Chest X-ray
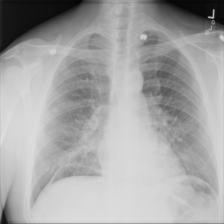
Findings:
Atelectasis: negative
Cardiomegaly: negative
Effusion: negative
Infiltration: positive
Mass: negative
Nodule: negative
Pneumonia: positive
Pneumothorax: negative
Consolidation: negative
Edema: negative
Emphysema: negative
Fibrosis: negative
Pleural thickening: negative
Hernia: negative